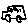
Label: car